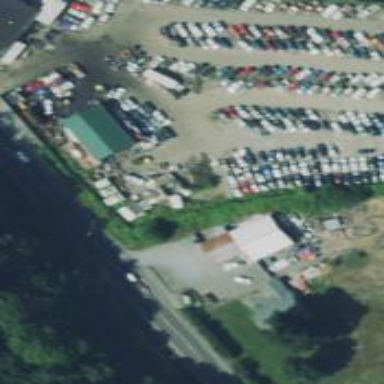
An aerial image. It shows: Scrap yard situated in industrial area.